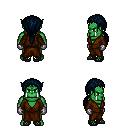
a pixel art fantasy rpg character, male body template, orc, green skin, brown robe, red pants, raven ponytail hairstyle, metal gloves, ghillies, four views (front, back, left, right), 2x2 character sprite sheet, small pixel art, hard edges, no anti-aliasing